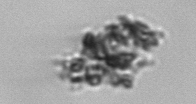
Label: detritus